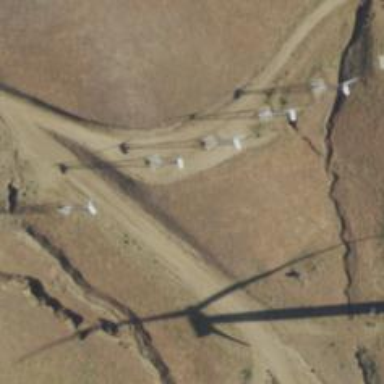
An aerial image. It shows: Wind power generator with wind turbines.